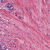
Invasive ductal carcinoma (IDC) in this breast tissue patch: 1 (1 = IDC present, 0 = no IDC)